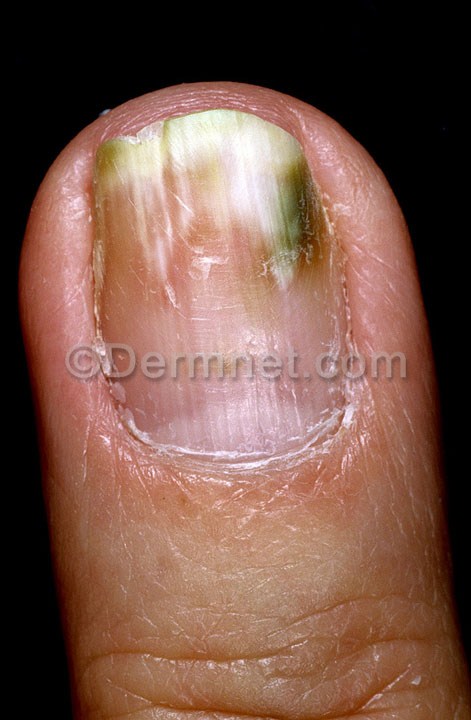
Disease: Nail Fungus and other Nail Disease